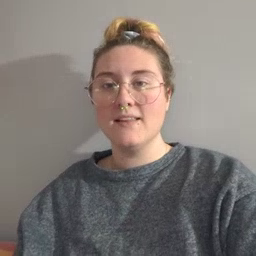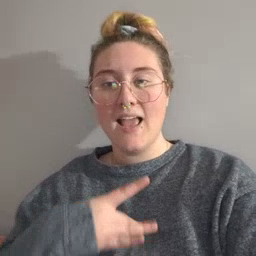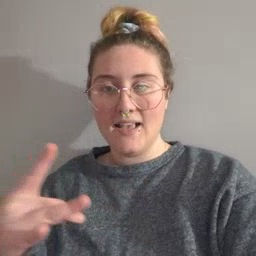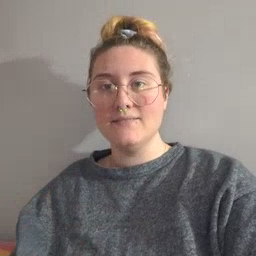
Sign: like